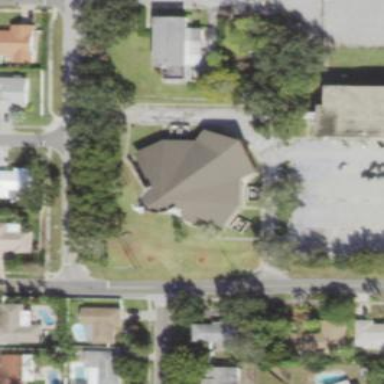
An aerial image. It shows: Building serving as place of worship.